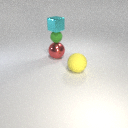
small green rubber sphere above large red metal sphere